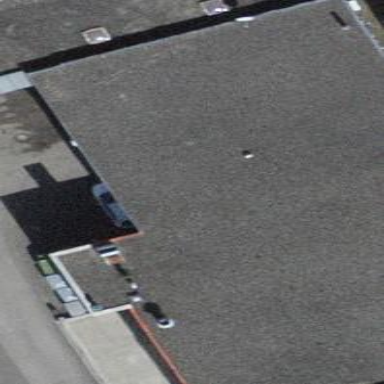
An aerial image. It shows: Building with tile roof.